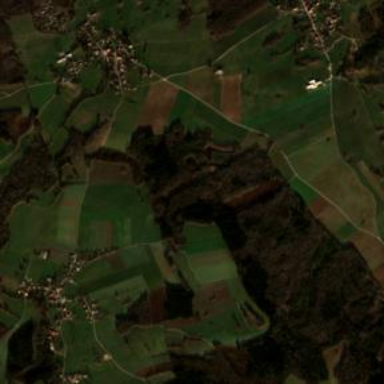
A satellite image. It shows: Picturesque farmland scene.